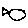
Label: fish